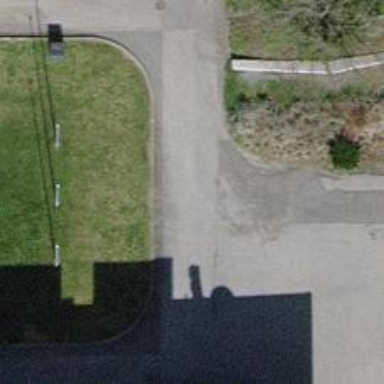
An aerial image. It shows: Asphalt road designated for service vehicles.